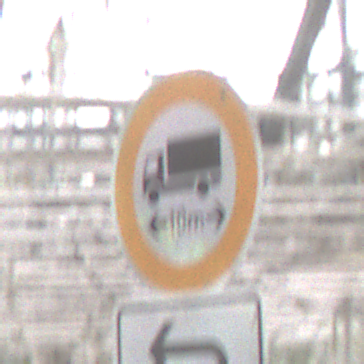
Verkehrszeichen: TatsaechlicheLaenge
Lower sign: RichtungsangabeDurchPfeile2
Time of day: Midday
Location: Roofed (Special)
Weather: Overcast
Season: NotSpecified
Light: Natural